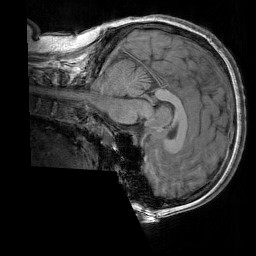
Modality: T1w
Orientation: sagittal
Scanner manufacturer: siemens
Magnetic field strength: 3 T
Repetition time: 1.83 s
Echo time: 0.00303 s